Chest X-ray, PA view. Patient: 41 years old, sex M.
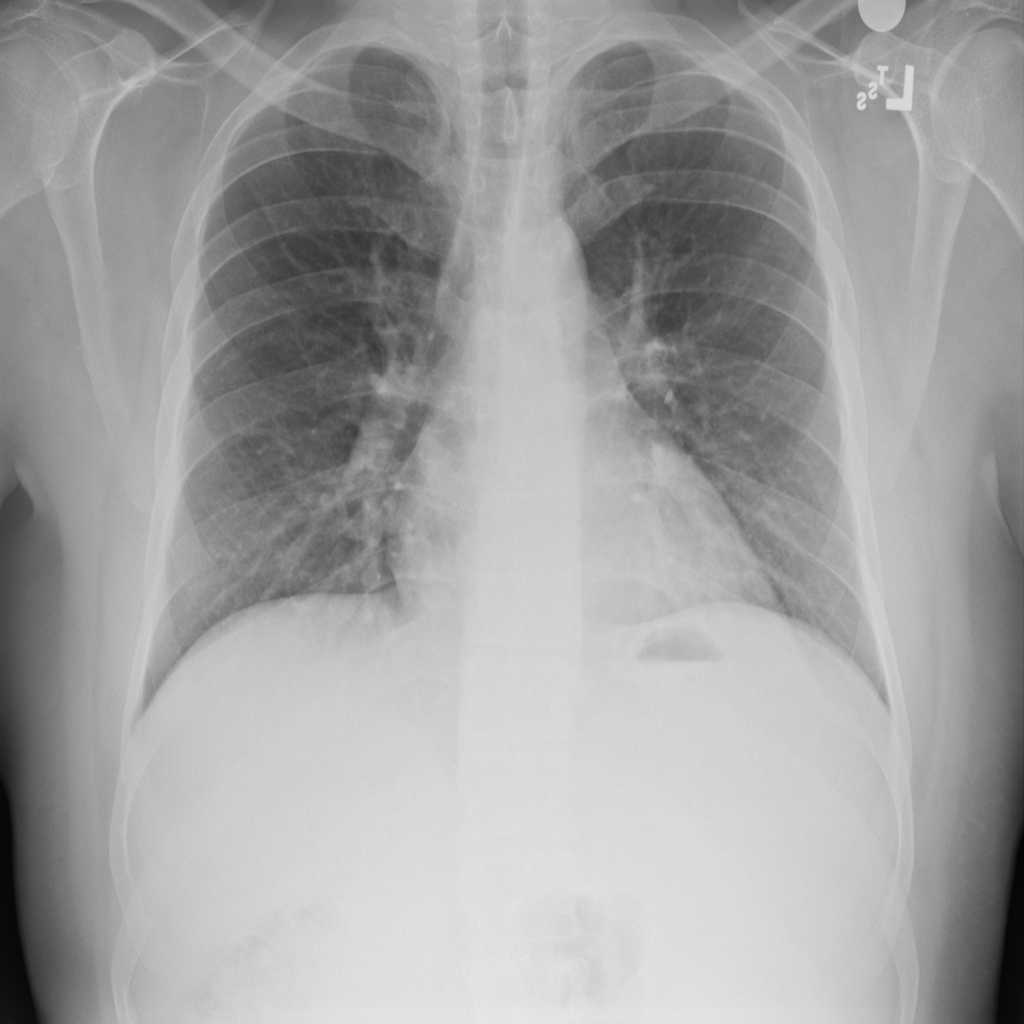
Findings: No Finding